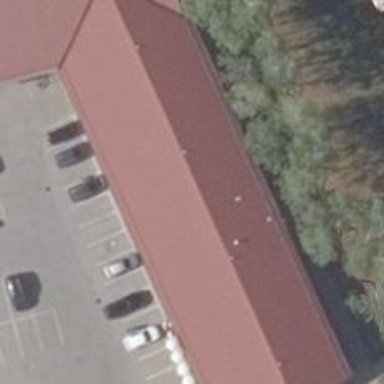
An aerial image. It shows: Clothing store.